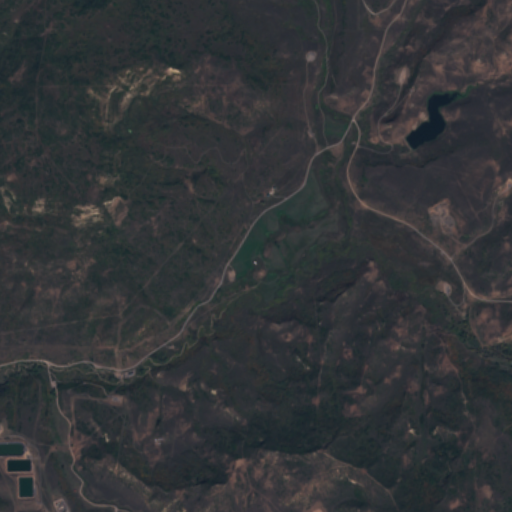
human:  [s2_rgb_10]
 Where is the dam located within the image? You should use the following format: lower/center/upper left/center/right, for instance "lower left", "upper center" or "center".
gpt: The dam is located in the upper right of the image.
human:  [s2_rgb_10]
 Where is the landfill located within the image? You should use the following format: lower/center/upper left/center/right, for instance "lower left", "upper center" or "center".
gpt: There is no landfill in the image.